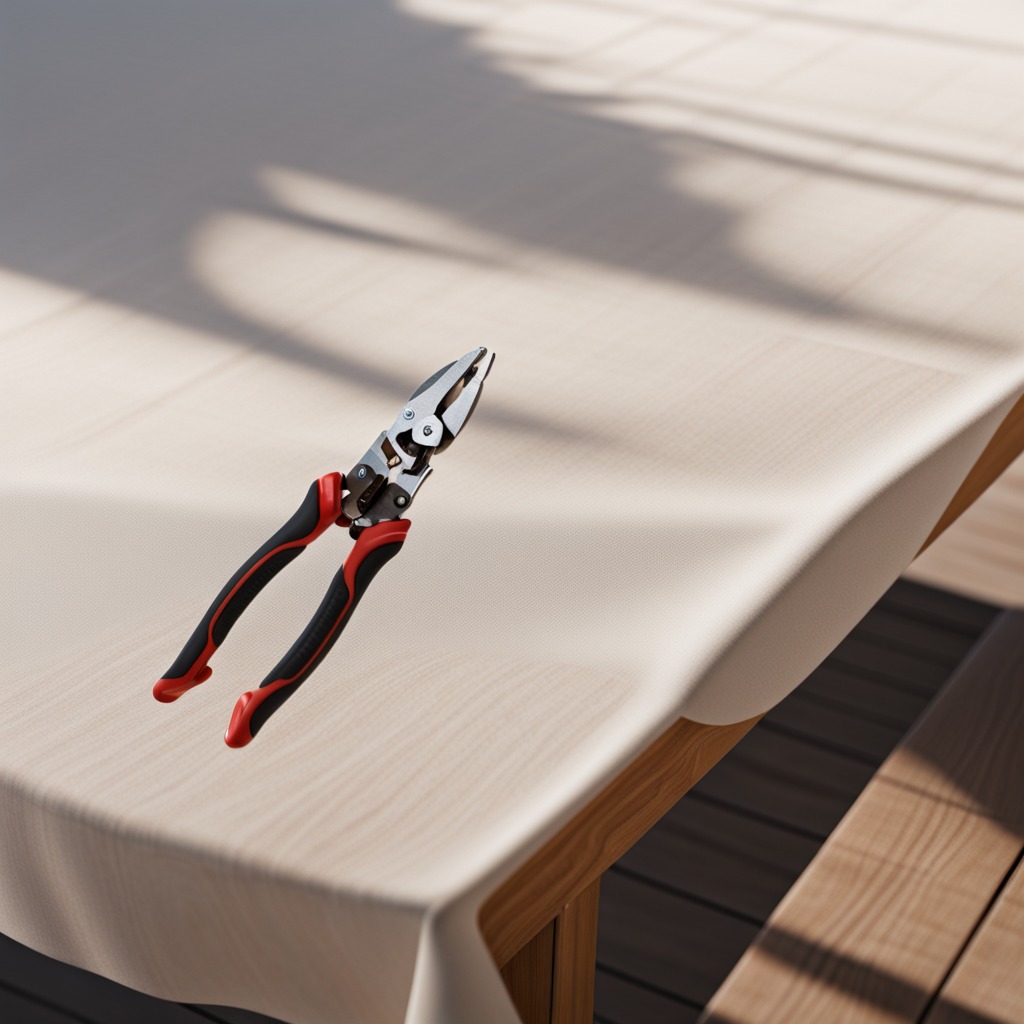
A plier lying on a wooden table in an outdoor workshop during daytime bright natural light soft shadows worn but beneath the cloth